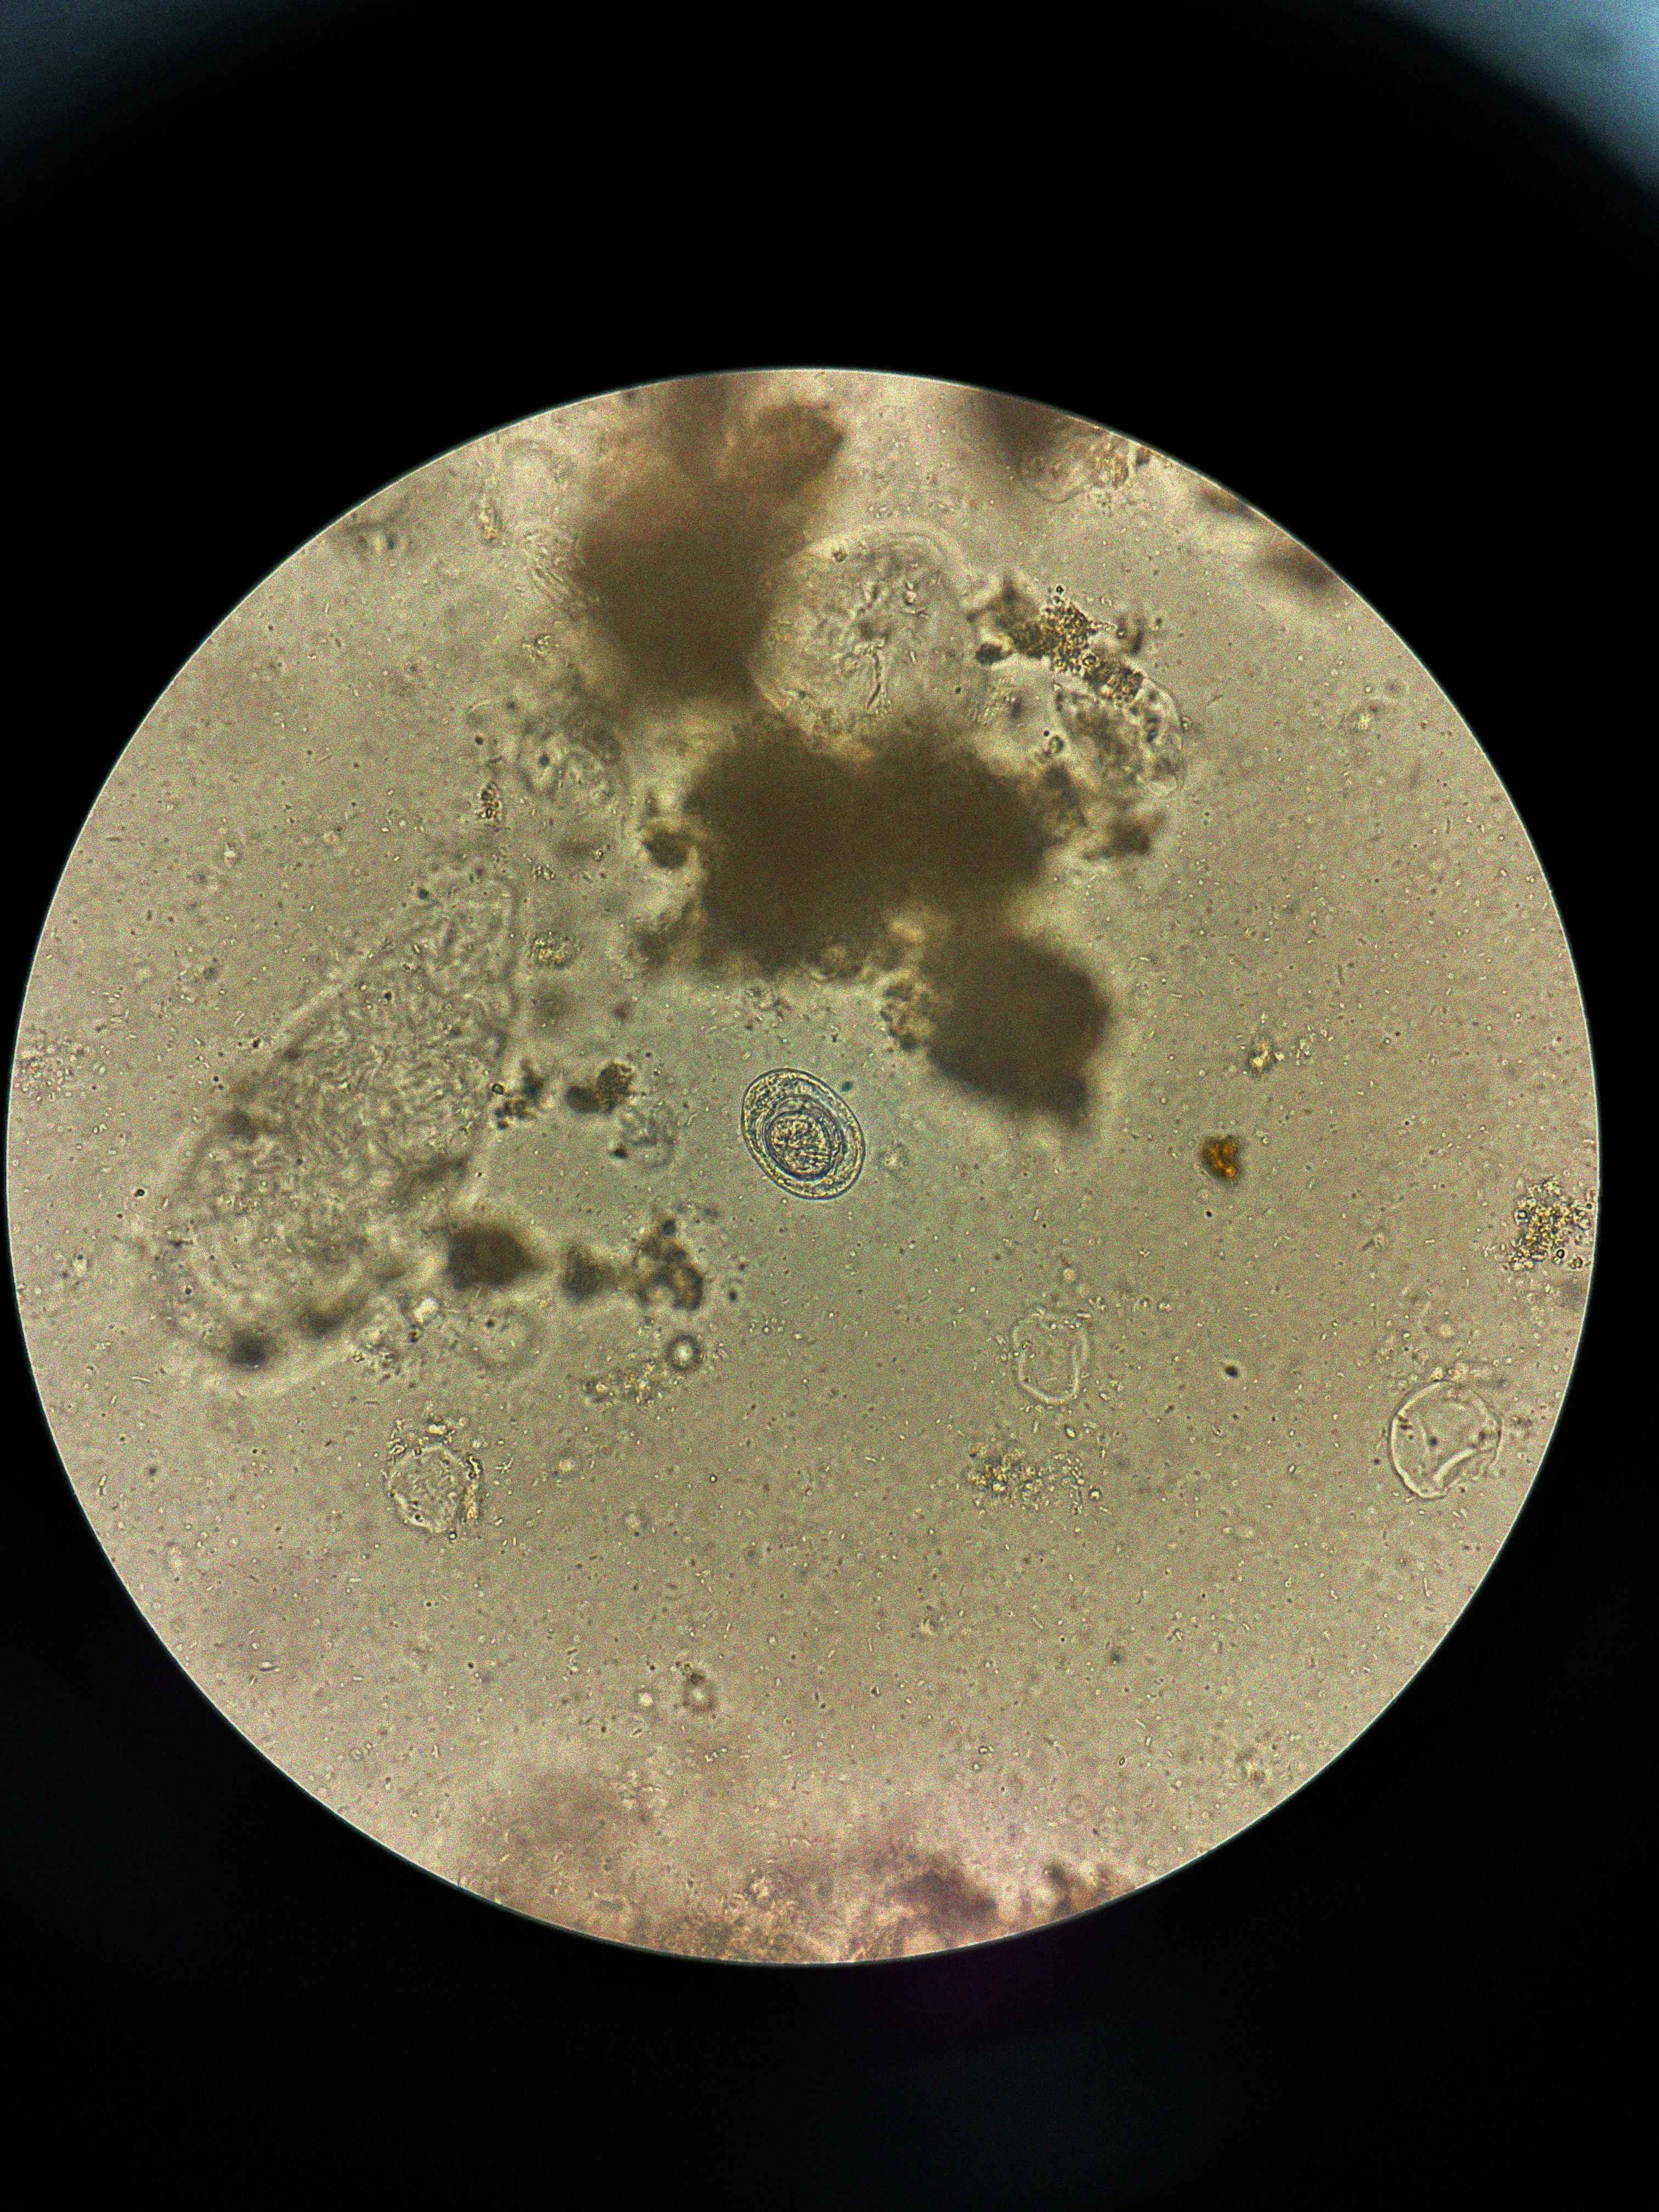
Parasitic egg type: Hymenolepis nana